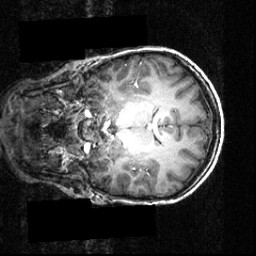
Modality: T1w
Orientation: coronal
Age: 12
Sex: male
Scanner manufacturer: siemens
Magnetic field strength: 3.951 T
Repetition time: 1.5 s
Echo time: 0.00335 s